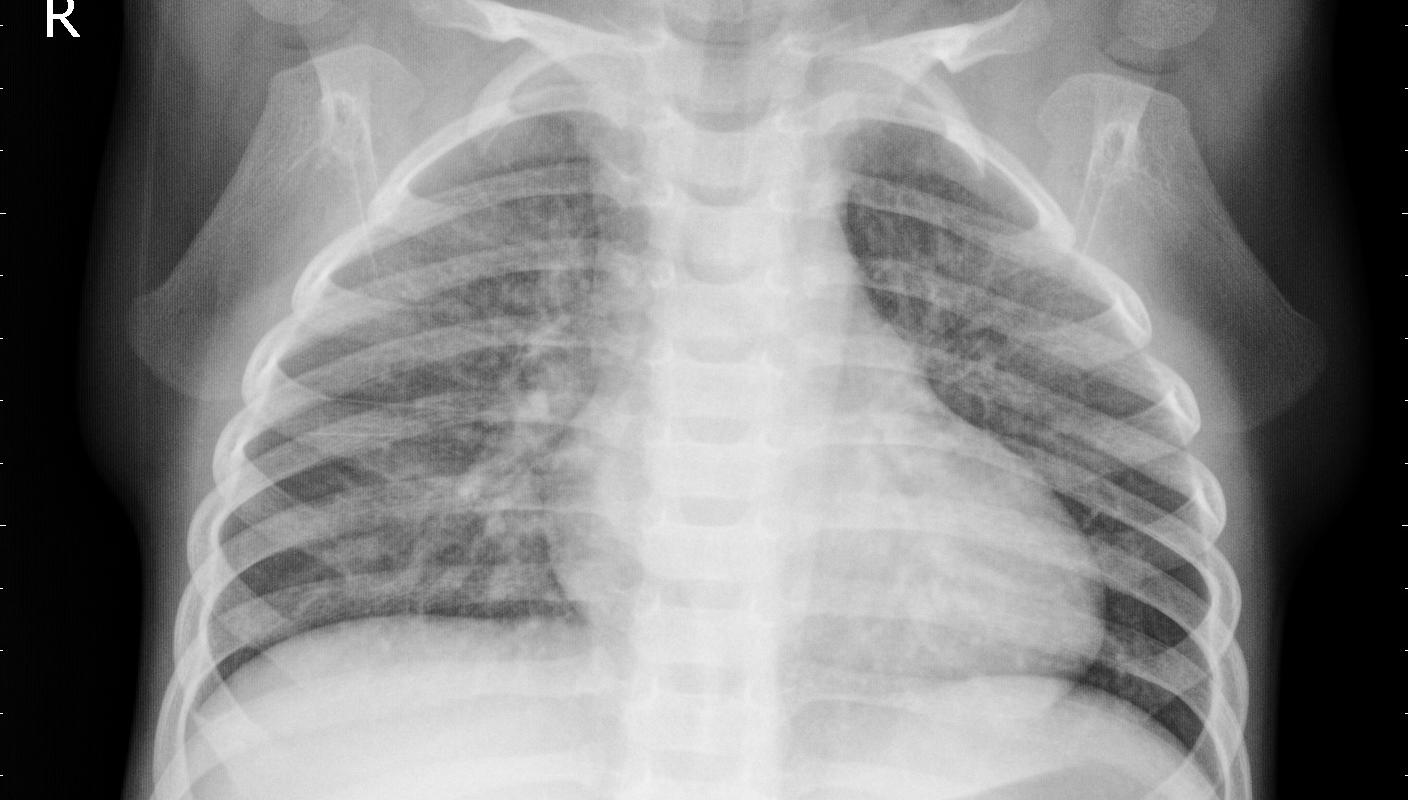
Diagnosis: PNEUMONIA